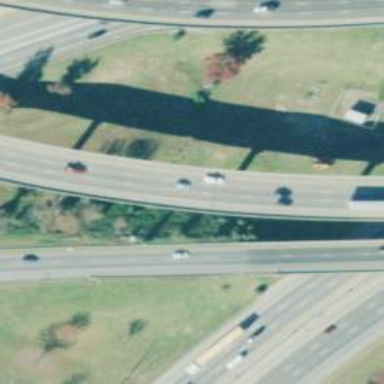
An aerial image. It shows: Motorway bridge.